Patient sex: F
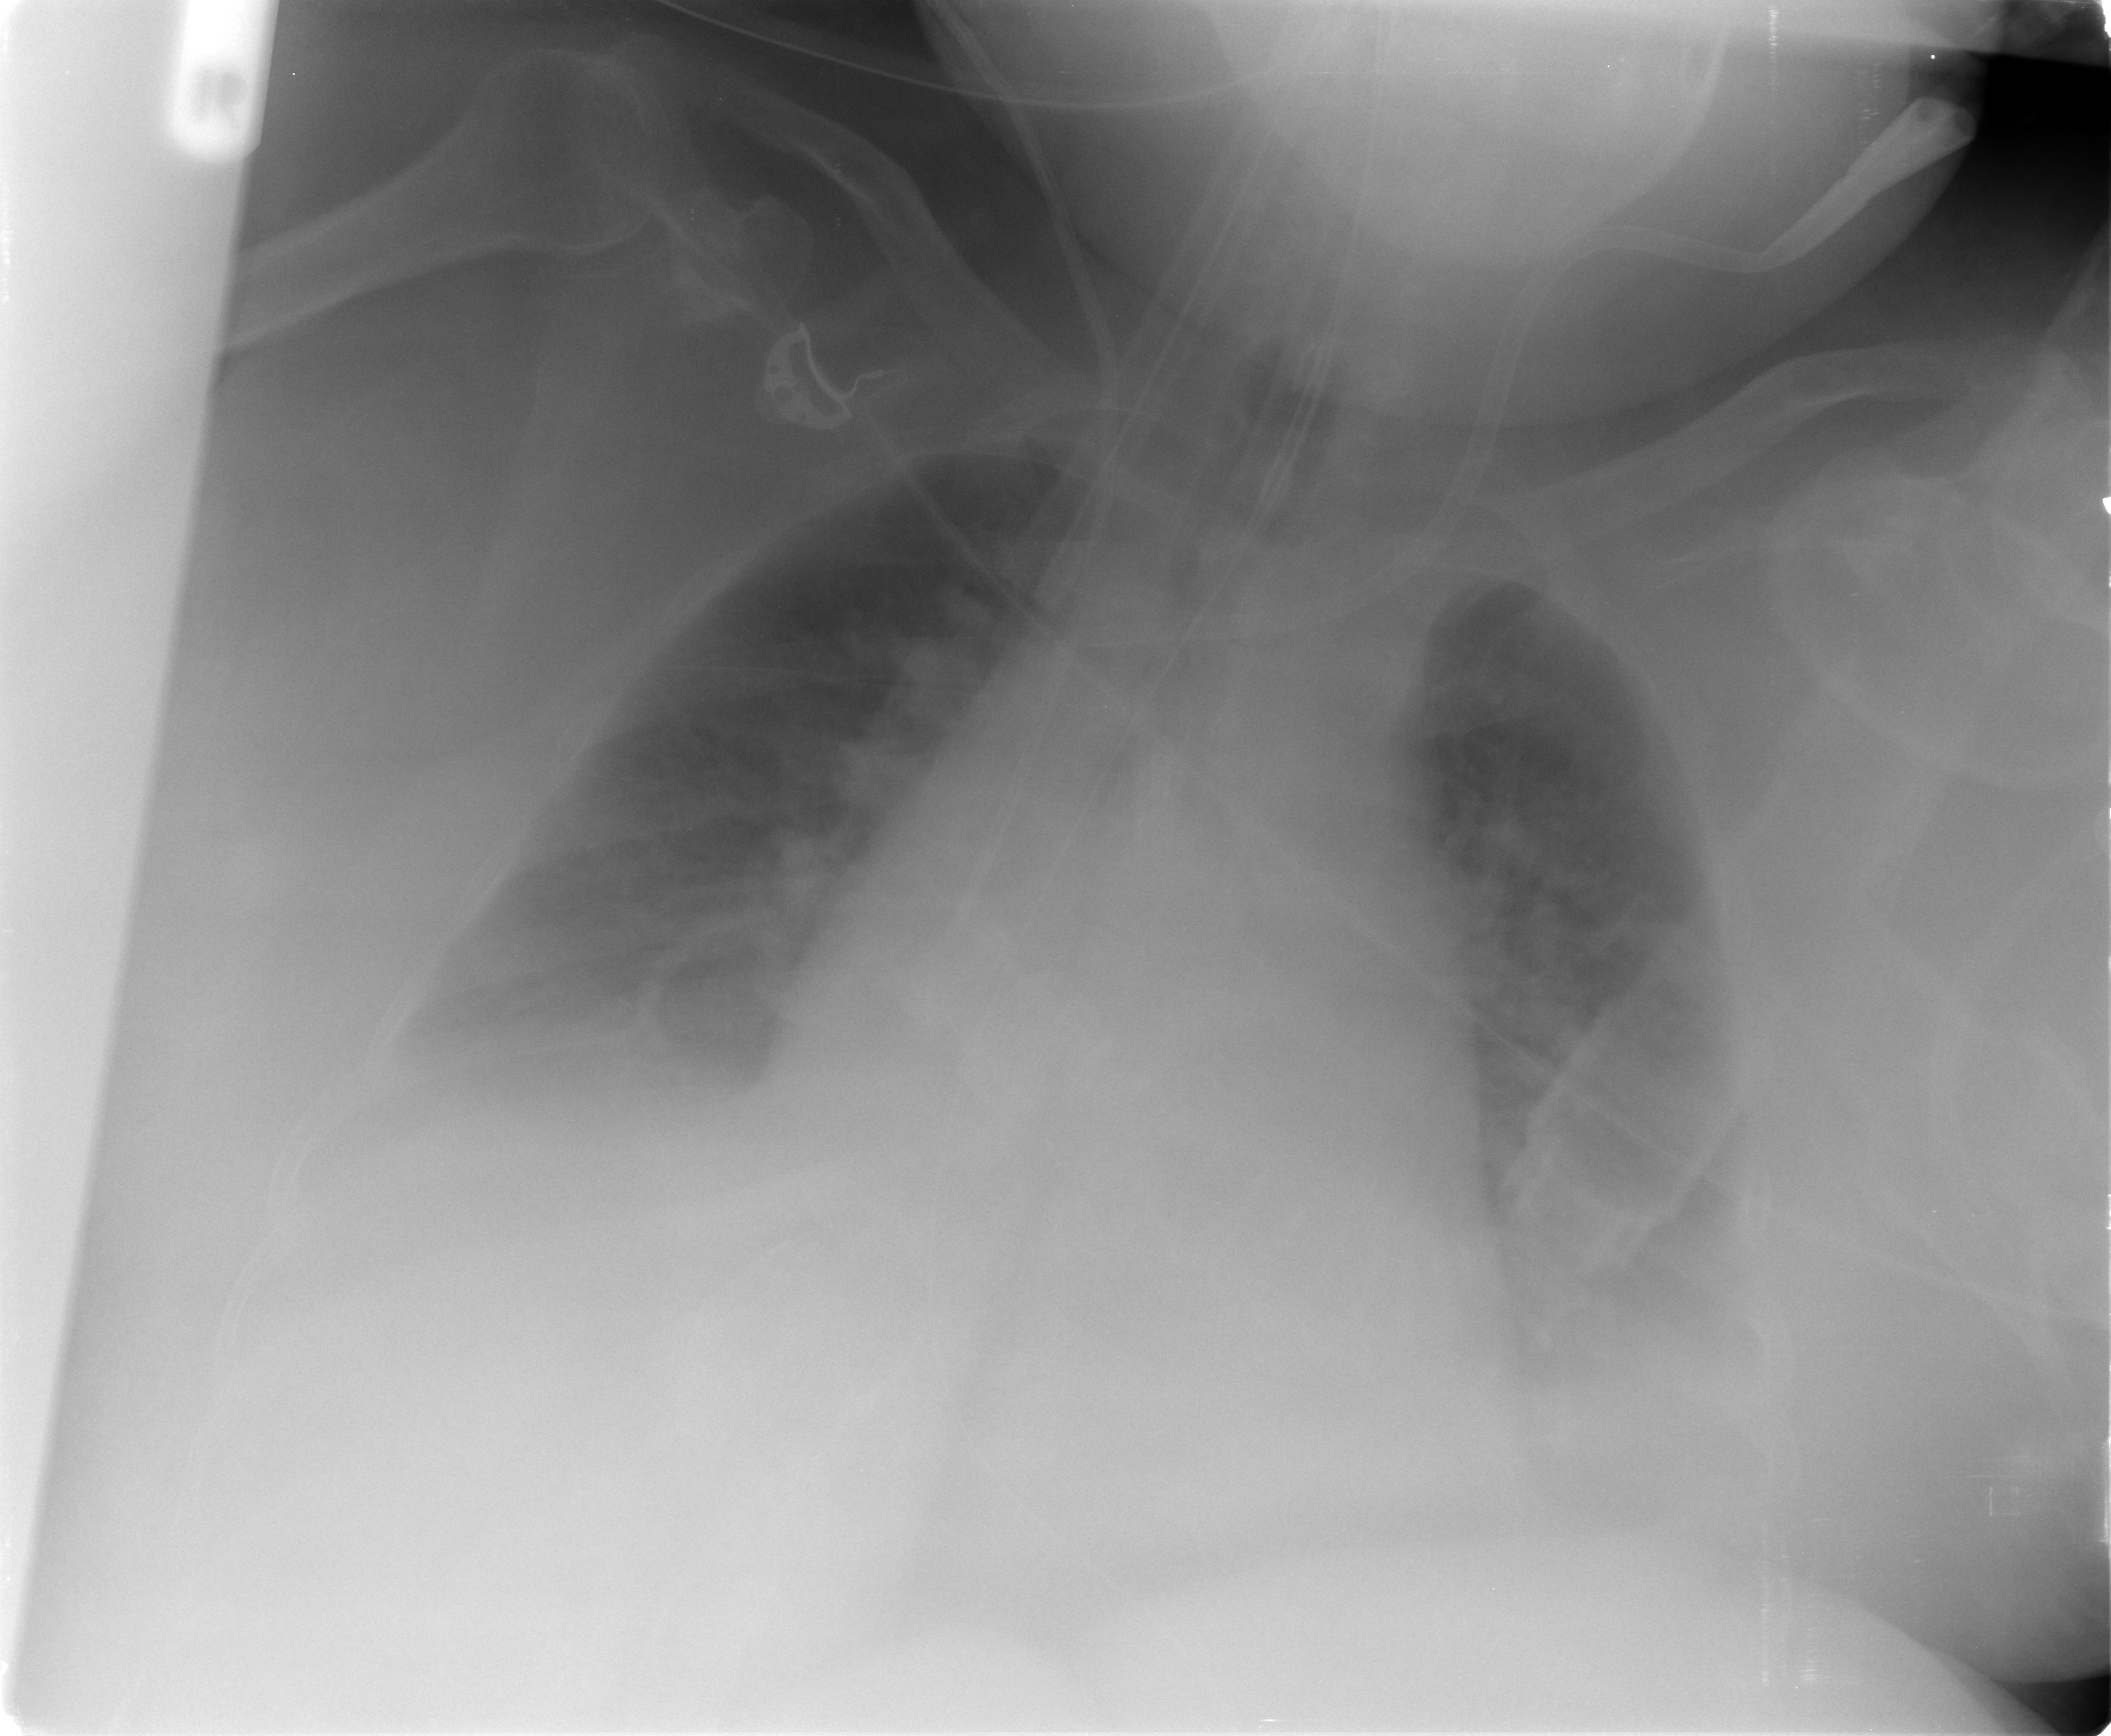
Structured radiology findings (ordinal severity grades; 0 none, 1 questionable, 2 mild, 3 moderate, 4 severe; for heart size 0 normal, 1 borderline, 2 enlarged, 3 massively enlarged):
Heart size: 2
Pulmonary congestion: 2
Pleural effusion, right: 2
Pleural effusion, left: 2
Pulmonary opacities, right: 2
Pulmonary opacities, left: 2
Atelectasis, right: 2
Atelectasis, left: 2